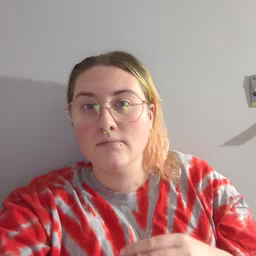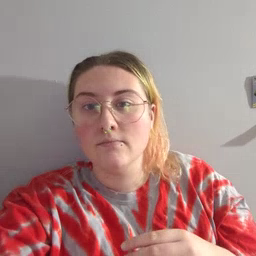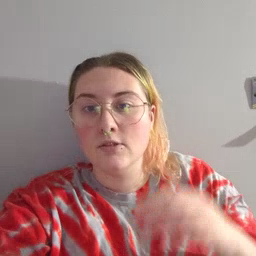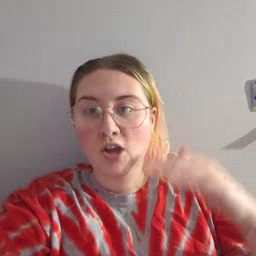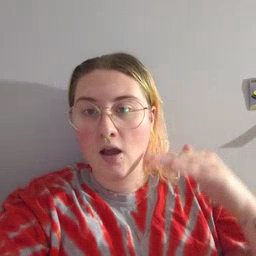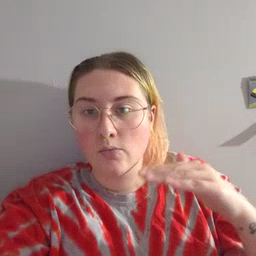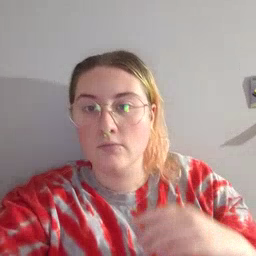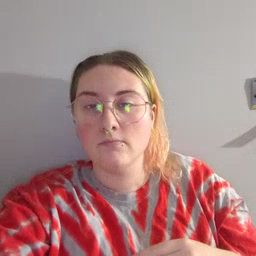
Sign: child